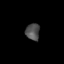
Tissue: skin
Cell type: Epithelial cells
Senescence score: 0.1702
Nuclear area (px): 226
Mean DAPI intensity: 80.558